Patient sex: M
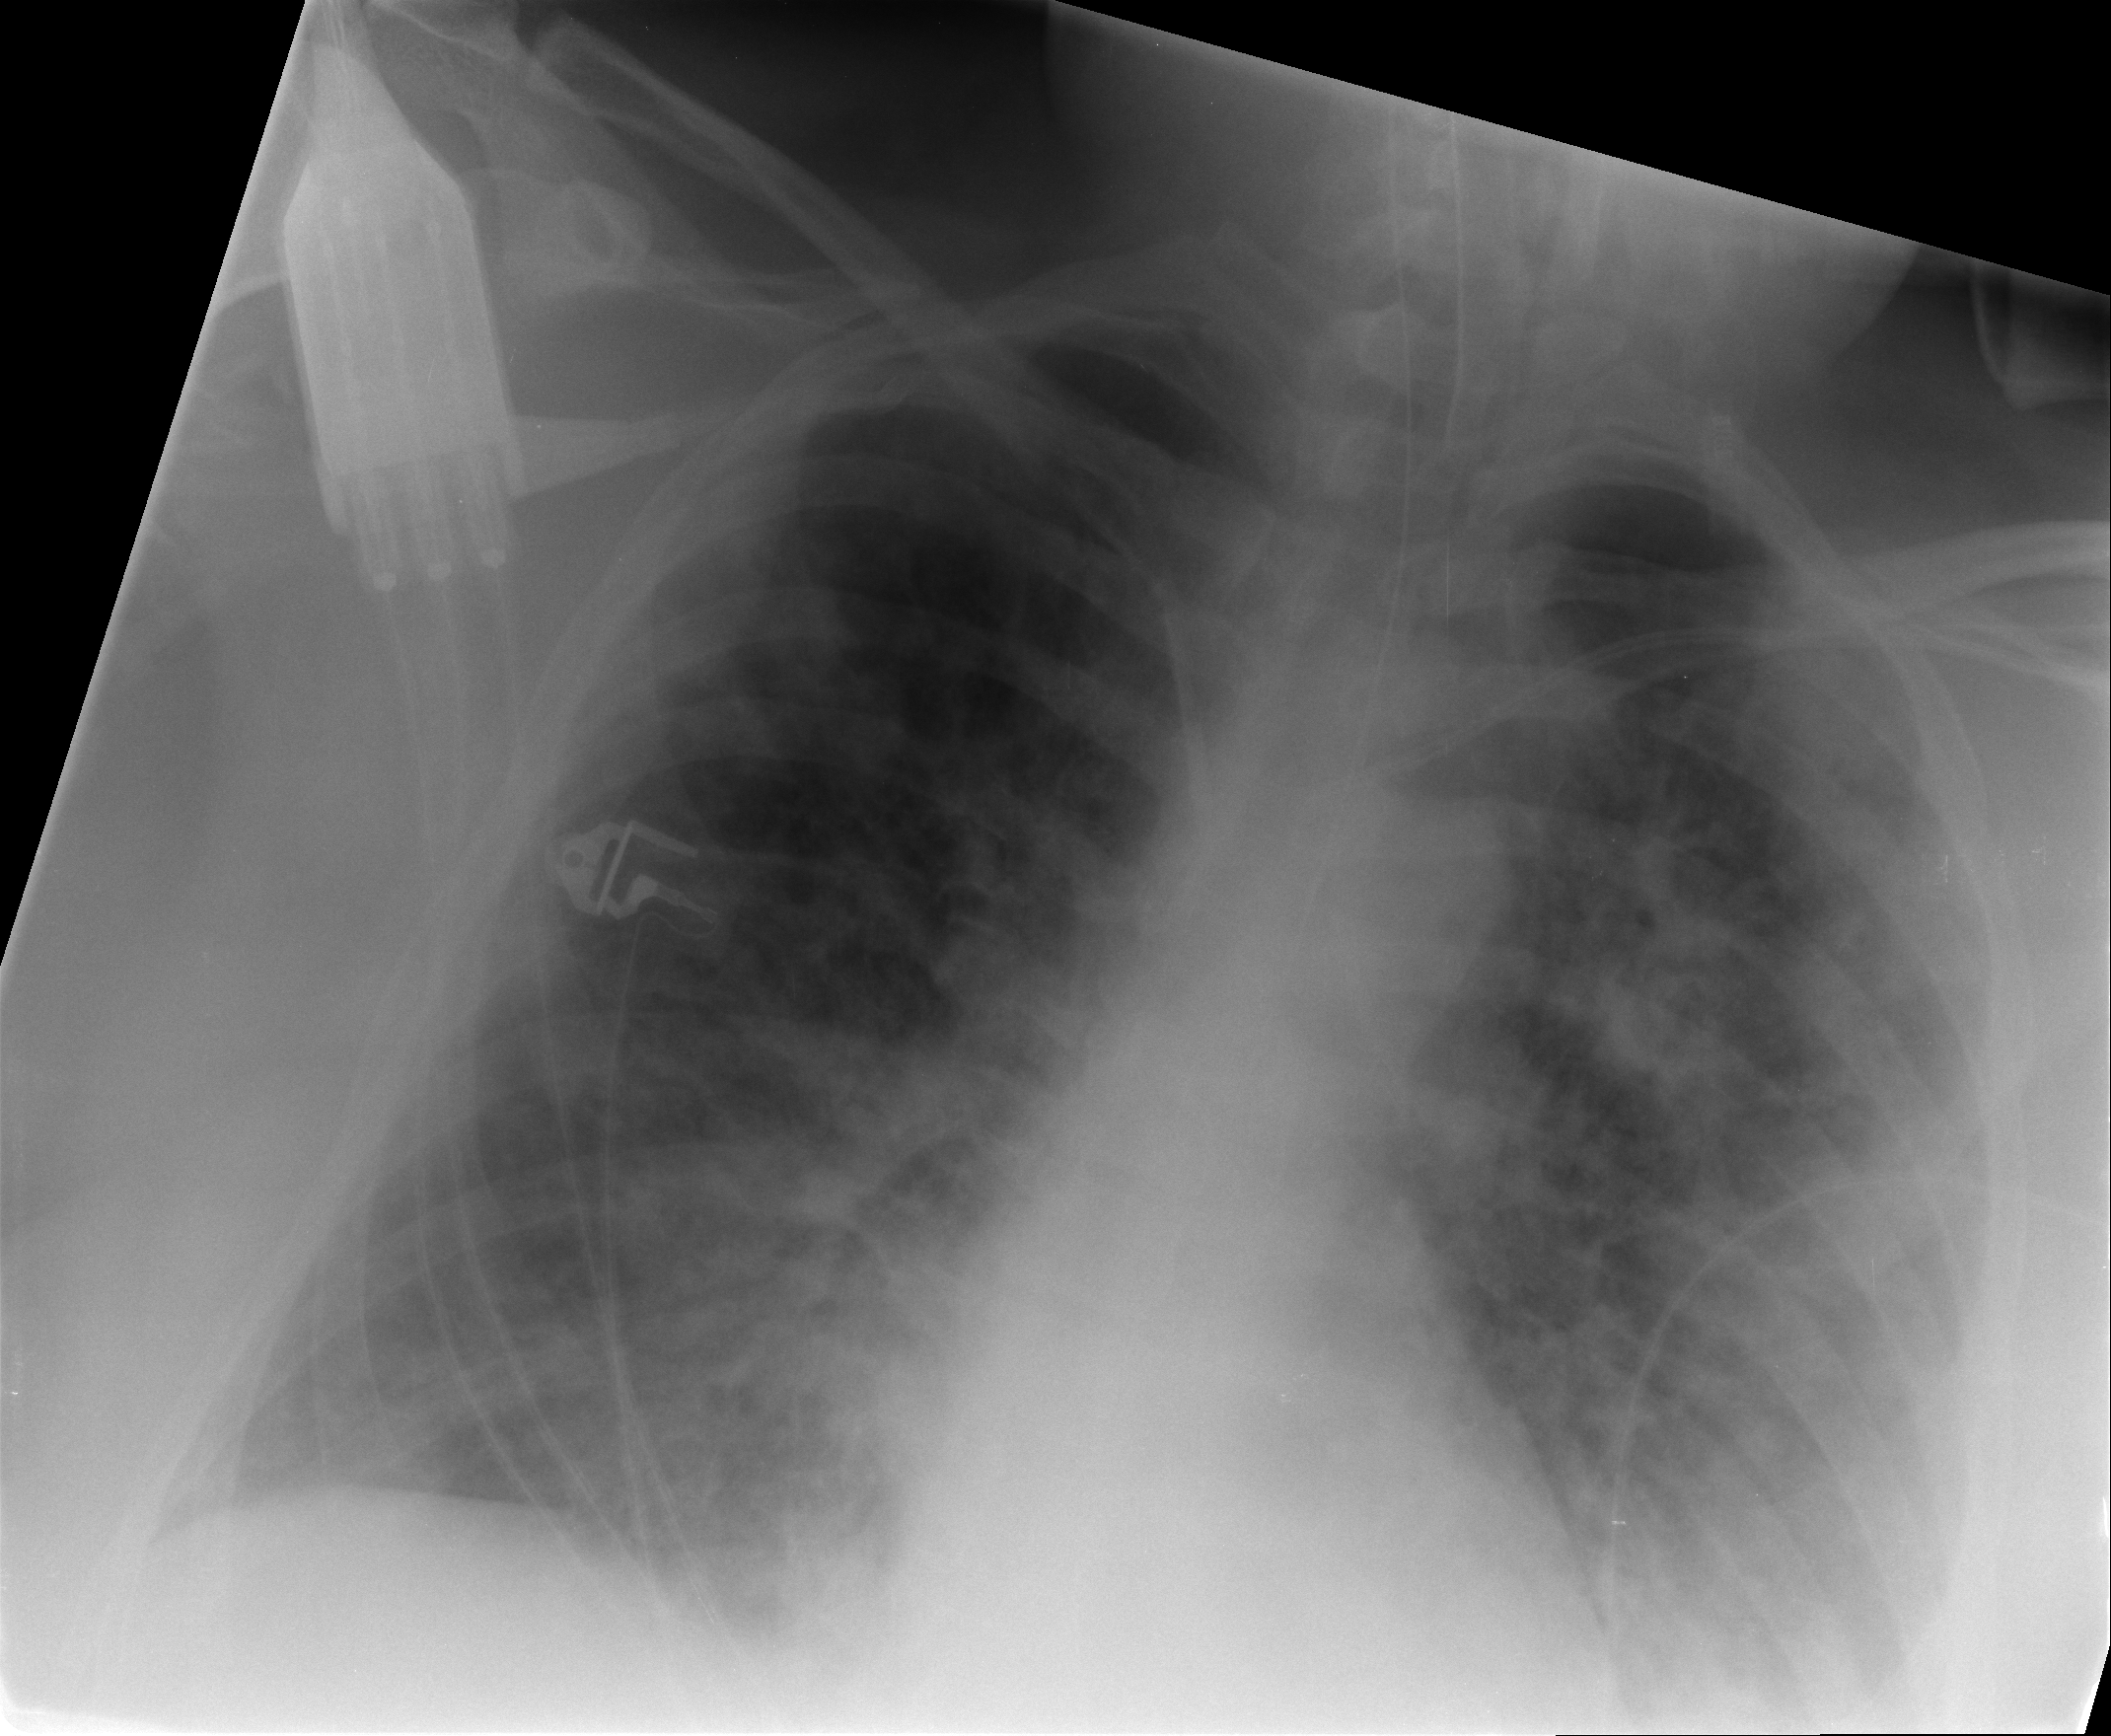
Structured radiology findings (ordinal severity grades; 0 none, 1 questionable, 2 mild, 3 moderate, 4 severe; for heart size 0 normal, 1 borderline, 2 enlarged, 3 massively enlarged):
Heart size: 0
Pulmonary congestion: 2
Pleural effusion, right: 1
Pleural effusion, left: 1
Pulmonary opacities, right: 3
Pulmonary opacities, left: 4
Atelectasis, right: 2
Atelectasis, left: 2